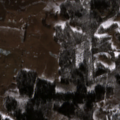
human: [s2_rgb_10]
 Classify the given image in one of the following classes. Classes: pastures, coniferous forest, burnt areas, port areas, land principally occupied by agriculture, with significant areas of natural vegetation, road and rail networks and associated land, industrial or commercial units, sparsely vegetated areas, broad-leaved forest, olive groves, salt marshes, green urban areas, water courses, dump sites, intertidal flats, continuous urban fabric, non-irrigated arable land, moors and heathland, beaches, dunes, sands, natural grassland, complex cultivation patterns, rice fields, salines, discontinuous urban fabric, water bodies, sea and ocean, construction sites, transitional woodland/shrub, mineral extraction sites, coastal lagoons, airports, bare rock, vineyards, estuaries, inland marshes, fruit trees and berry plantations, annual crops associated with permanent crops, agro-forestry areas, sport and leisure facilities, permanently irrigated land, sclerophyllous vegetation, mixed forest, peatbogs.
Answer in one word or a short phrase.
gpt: non-irrigated arable land, pastures, land principally occupied by agriculture, with significant areas of natural vegetation, broad-leaved forest